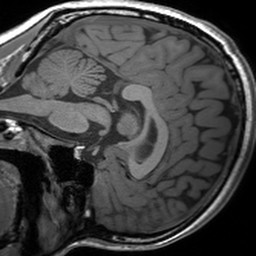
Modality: T1w
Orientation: sagittal
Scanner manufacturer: siemens
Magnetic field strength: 3 T
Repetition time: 1.54 s
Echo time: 0.00234 s